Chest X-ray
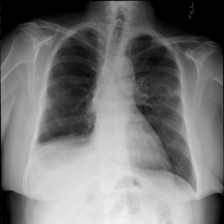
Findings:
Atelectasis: negative
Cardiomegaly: negative
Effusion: negative
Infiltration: negative
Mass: positive
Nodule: negative
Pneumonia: negative
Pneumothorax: negative
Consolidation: negative
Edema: negative
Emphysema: negative
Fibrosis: negative
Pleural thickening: negative
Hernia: negative